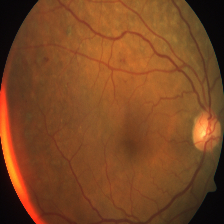
Diabetic retinopathy grade: Severe